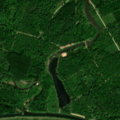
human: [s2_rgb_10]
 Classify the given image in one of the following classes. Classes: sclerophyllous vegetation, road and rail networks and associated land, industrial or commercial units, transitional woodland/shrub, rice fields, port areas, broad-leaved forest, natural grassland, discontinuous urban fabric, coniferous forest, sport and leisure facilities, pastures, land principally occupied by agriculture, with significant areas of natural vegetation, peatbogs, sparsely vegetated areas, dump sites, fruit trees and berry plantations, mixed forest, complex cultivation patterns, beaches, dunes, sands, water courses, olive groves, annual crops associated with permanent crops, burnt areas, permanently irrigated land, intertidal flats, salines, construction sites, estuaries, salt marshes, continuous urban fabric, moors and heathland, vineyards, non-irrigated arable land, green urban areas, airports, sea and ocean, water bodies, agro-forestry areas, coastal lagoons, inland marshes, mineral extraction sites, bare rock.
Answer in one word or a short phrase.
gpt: broad-leaved forest